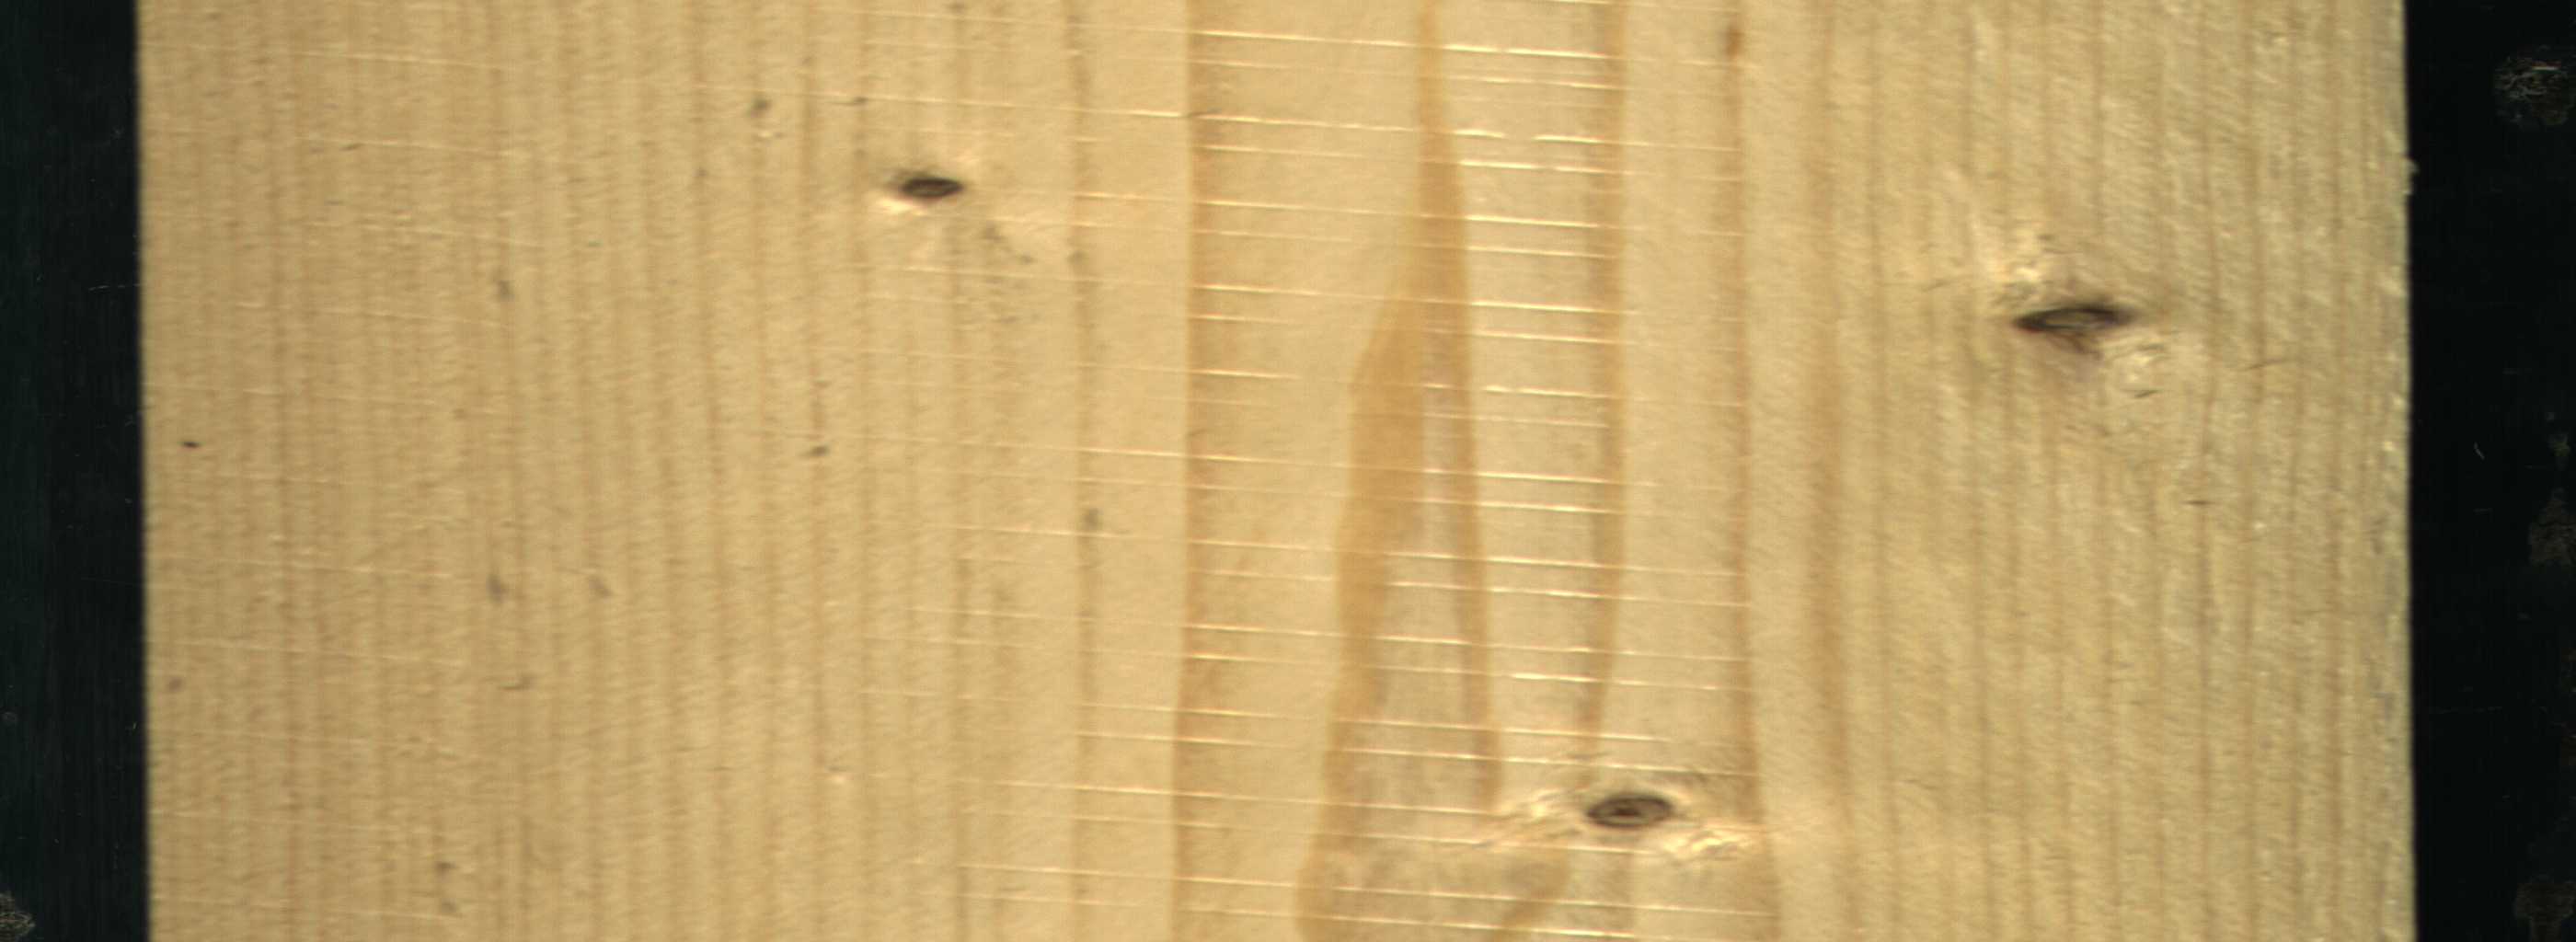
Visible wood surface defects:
Dead_Knot
Live_Knot
Live_Knot